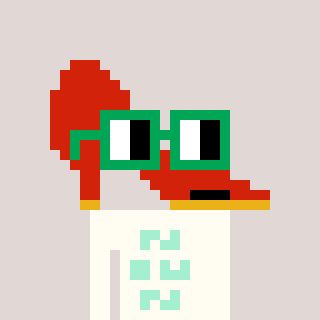
a pixel art character with square green glasses, a highheel-shaped head and a grayscale-colored body on a warm background